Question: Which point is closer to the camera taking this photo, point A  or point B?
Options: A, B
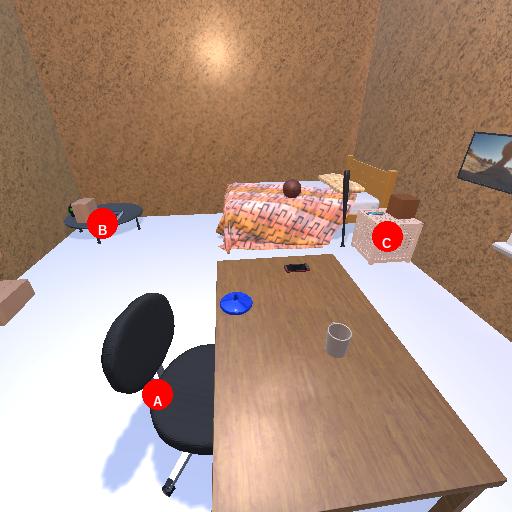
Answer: A